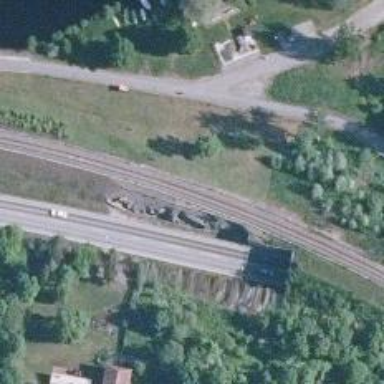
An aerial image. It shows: Continuous rail for railway.